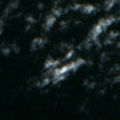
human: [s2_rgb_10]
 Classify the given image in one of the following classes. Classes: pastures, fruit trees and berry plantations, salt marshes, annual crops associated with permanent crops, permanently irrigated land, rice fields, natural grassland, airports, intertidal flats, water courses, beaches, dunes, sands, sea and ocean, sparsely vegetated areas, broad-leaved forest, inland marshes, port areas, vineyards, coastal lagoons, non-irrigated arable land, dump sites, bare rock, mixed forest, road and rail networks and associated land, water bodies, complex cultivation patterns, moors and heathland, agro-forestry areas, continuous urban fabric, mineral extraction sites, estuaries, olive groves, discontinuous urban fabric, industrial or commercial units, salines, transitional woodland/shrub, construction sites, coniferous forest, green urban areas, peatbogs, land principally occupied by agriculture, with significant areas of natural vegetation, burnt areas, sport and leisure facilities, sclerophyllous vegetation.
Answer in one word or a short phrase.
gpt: sea and ocean